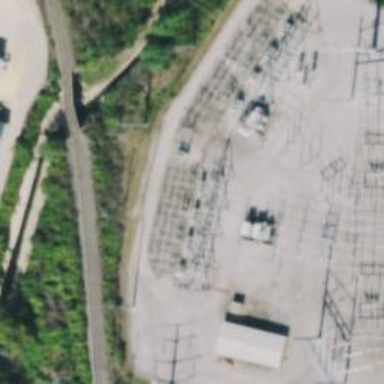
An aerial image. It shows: Switch used for power control.